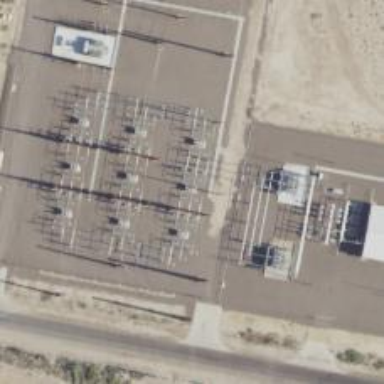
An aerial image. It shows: Switch used for power control.